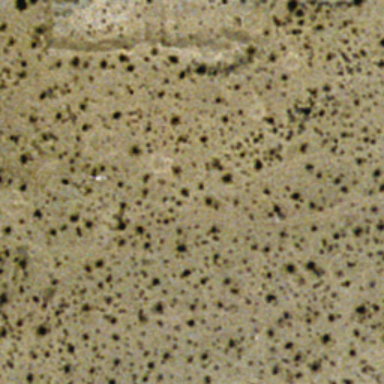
This is a chaparral .